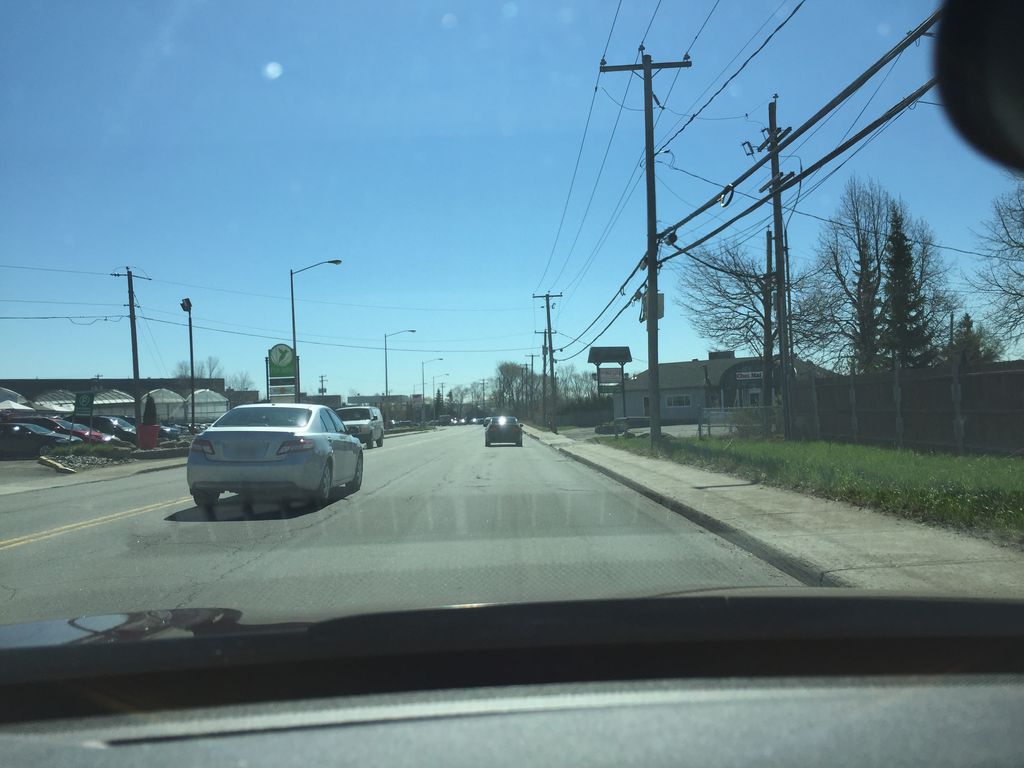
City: quebec_city